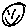
Label: smiley face